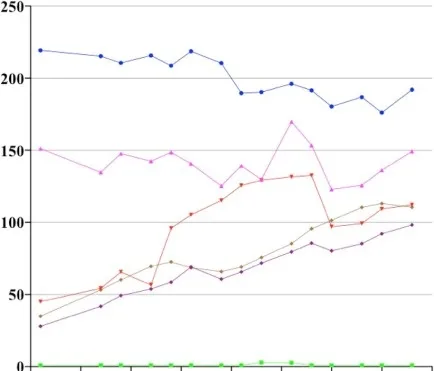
Coagulation factor level fluctuation of the patient before and during his treatment of hypocoagulation. PBD Post-burn day.
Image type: pathology (h&e)